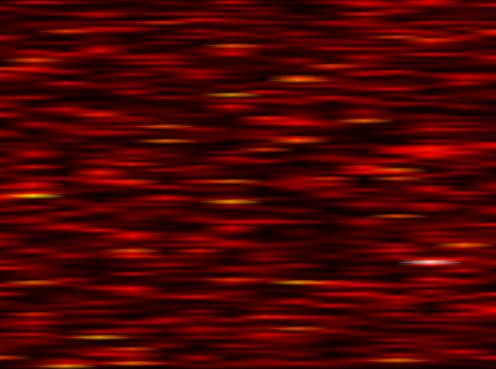
Label: OFDM